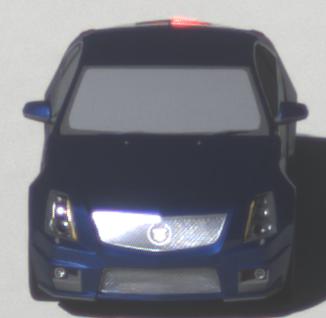
Make: Cadillac
Model: CTS-V
Detailed model: CTS-V (II) Limousine
Model produced from: 2008/11
Model produced until: 2010/12
Doors: 4
Color: blue
Road condition: dry road
Daytime: morning or afternoon
Contrast: high contrast